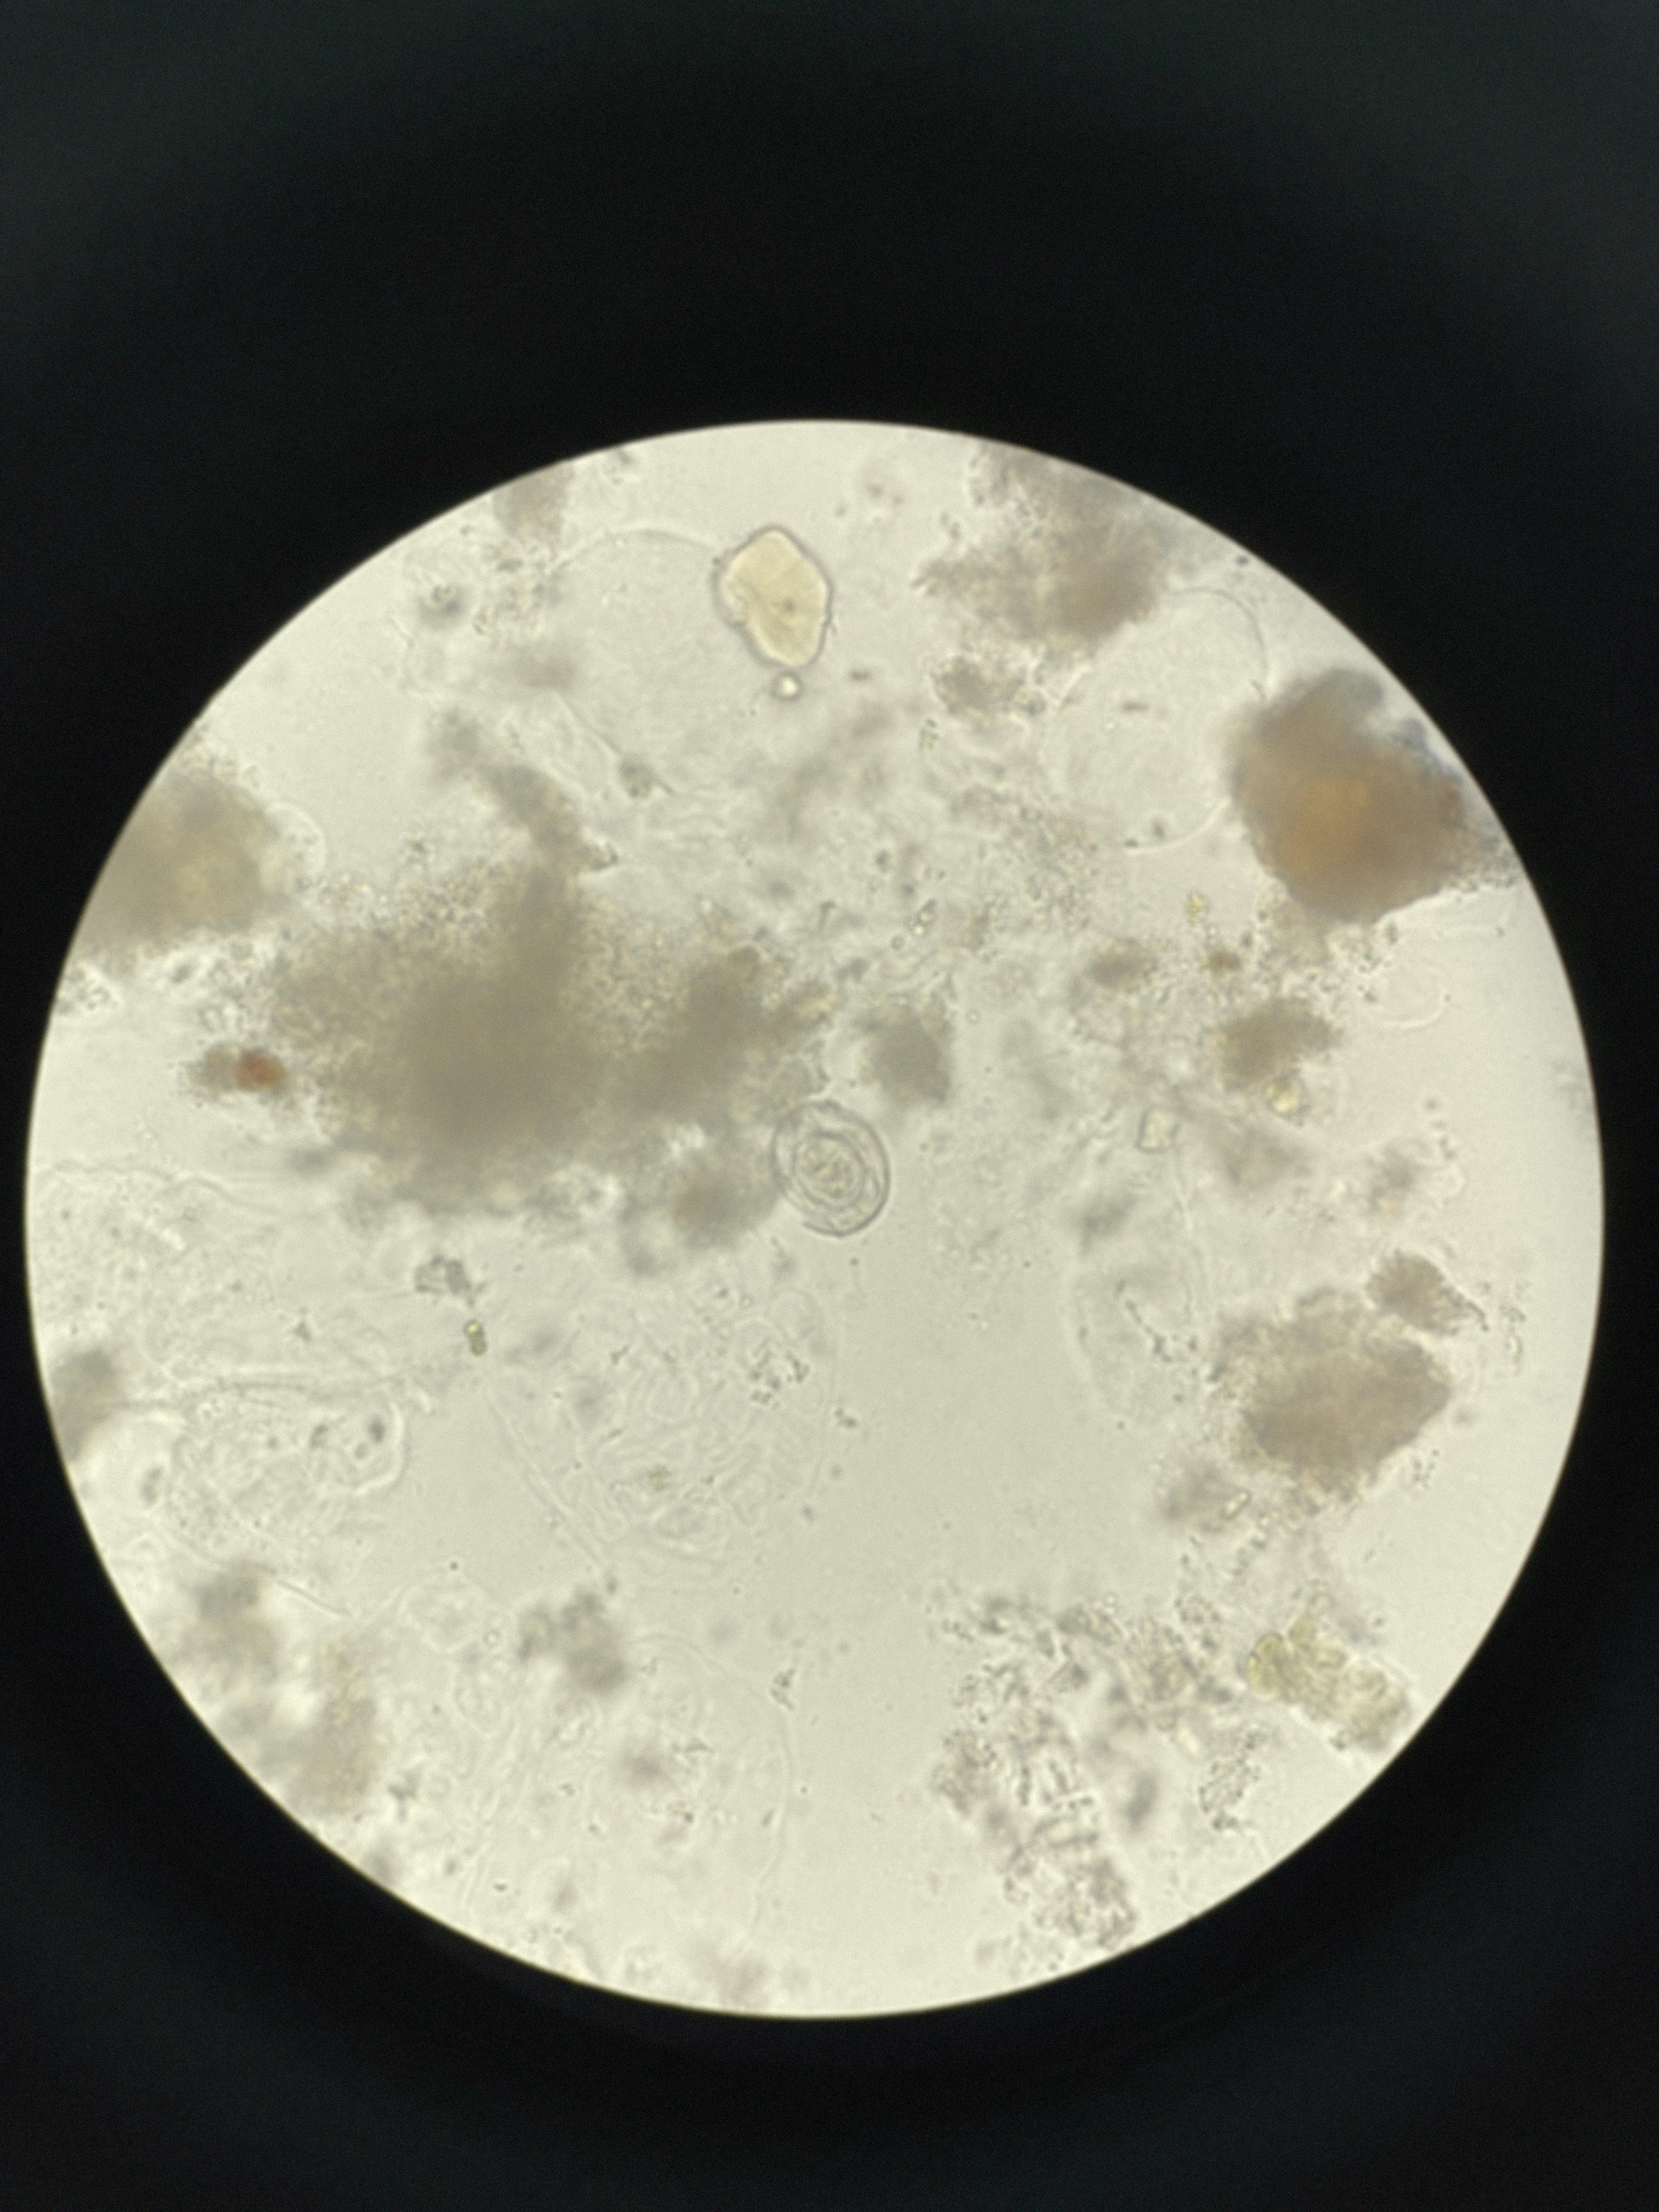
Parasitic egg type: Hymenolepis nana